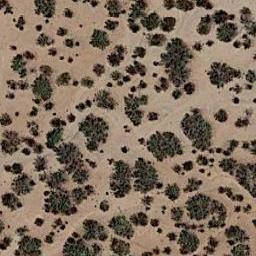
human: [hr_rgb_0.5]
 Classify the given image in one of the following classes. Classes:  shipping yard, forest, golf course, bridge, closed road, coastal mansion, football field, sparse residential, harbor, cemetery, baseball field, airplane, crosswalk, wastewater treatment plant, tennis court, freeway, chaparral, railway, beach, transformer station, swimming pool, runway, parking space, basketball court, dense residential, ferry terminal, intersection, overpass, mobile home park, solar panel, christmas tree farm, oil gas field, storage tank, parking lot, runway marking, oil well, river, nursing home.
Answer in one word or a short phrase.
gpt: chaparral